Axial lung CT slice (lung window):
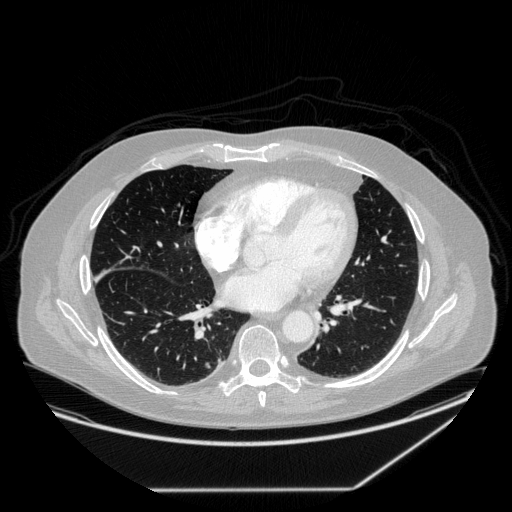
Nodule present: yes
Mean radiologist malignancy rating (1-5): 3